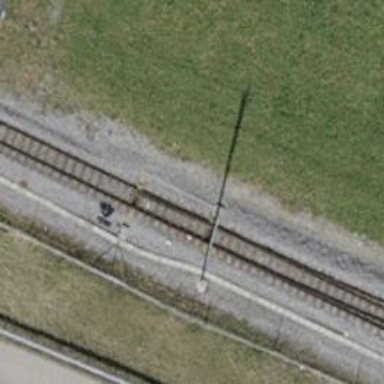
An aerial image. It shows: Railway switch.